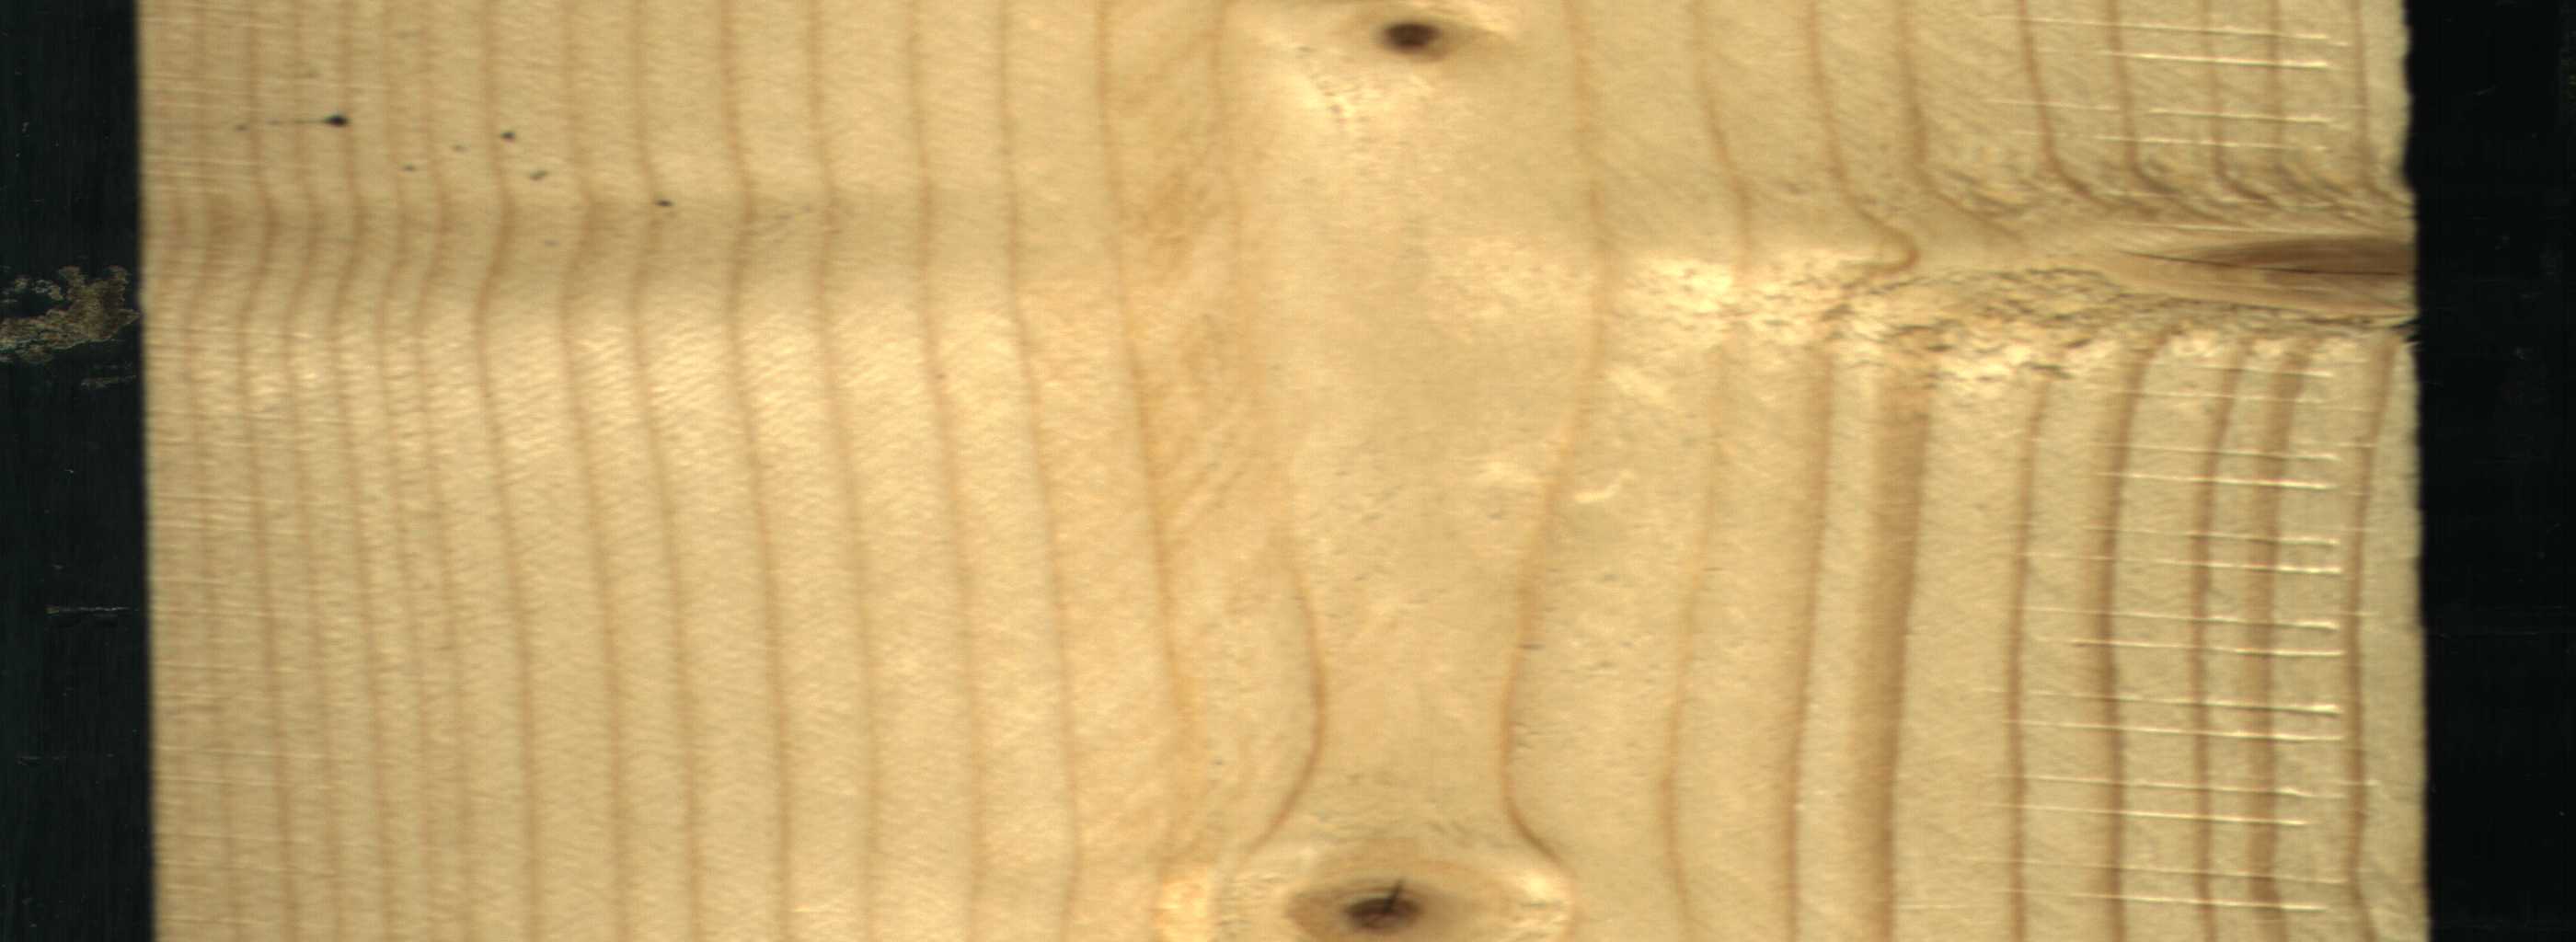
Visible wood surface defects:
knot_with_crack
Live_Knot
Live_Knot